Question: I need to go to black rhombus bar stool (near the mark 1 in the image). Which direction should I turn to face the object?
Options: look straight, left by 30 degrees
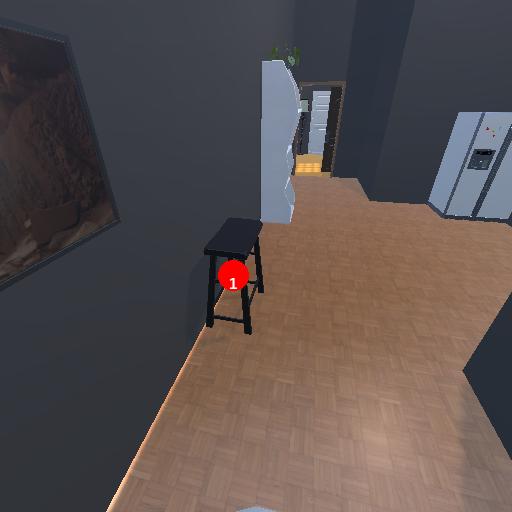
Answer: look straight